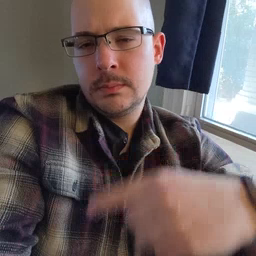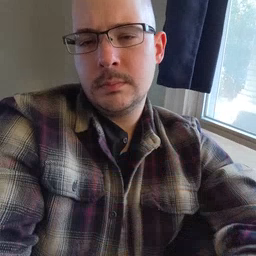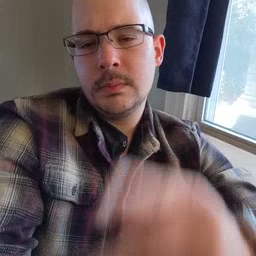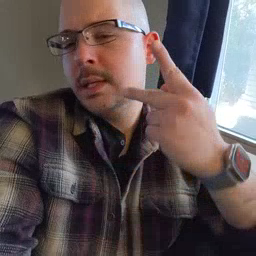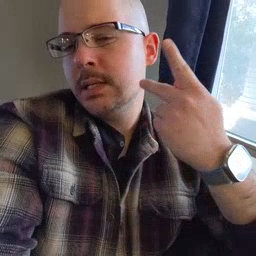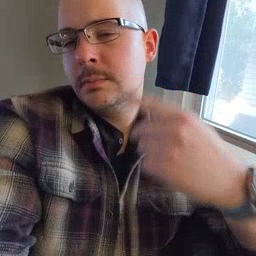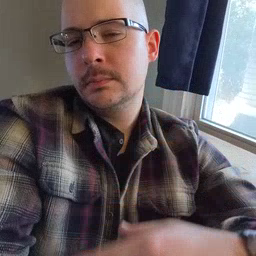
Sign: kitty